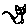
Label: cat